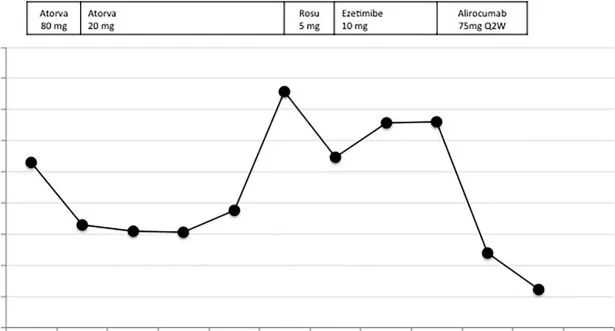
LDL Cholesterol levels between 2008 and 2020 and concomitant lipid lowering treatments. Atorva, atorvastatin; Rosu, rosuvastatin; Q2W, every 2 weeks.
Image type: pathology (masson_trichrome)